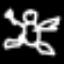
Label: frog